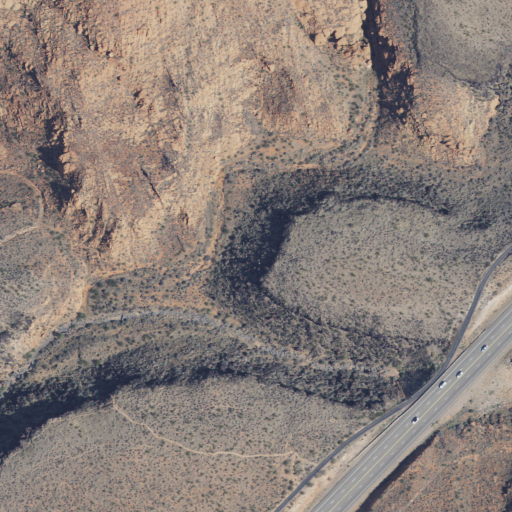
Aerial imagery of valley in Utah named Buckskin Hollow containing shrub, open development, low intensity development, and medium intensity development